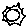
Label: sun